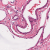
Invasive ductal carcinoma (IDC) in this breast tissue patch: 0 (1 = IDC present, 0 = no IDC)